Field crop: maize
Growth stage: 2
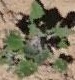
Species: chenopodium